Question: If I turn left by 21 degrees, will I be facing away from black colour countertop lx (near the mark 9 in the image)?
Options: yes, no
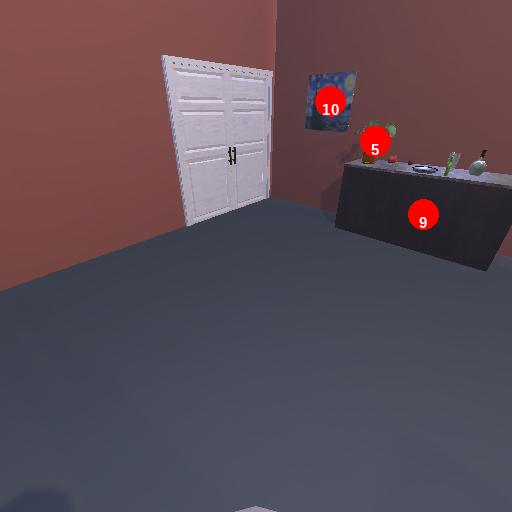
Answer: yes